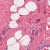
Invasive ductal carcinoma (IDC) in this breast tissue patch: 0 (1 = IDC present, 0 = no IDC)